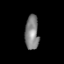
Tissue: prostate
Cell type: Fibroblasts
Senescence score: 0.7809
Nuclear area (px): 458
Mean DAPI intensity: 130.293